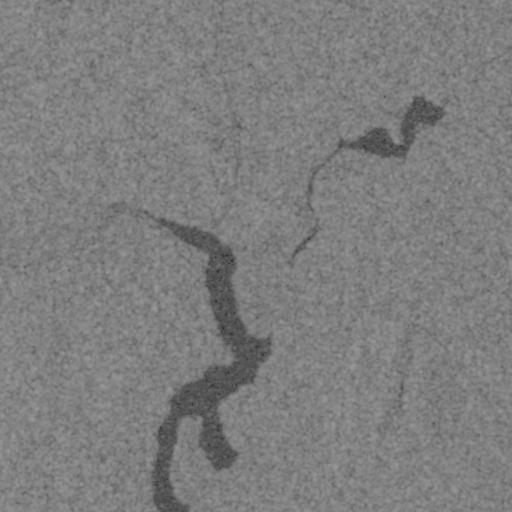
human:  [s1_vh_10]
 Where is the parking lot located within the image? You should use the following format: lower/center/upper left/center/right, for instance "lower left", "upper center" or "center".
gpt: The parking lot is located in the center of the image.
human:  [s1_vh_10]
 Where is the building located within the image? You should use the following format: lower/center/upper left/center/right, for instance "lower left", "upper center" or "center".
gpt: The building is located in the upper center of the image.
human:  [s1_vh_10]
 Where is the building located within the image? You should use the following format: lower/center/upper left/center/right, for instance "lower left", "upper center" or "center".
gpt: The building is located in the lower right of the image.
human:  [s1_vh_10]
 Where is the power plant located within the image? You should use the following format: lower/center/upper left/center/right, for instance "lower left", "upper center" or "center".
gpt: There is no power plant in the image.

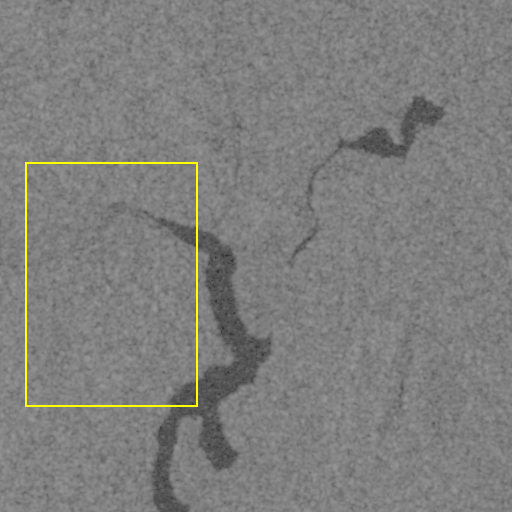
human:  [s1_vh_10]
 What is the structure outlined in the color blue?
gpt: There is no blue outline.
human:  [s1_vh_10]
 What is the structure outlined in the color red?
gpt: There is no structure outlined in red.